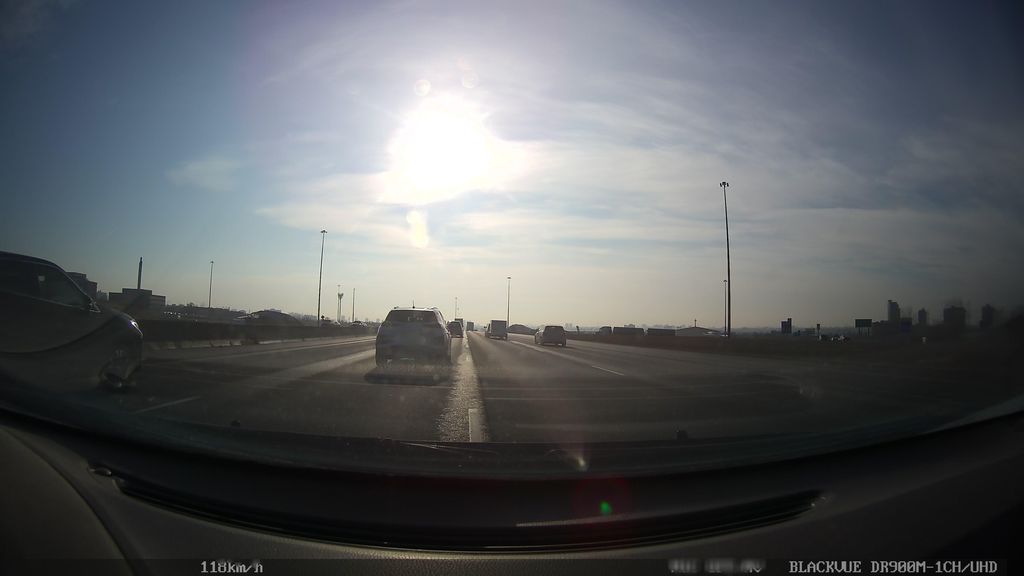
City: toronto